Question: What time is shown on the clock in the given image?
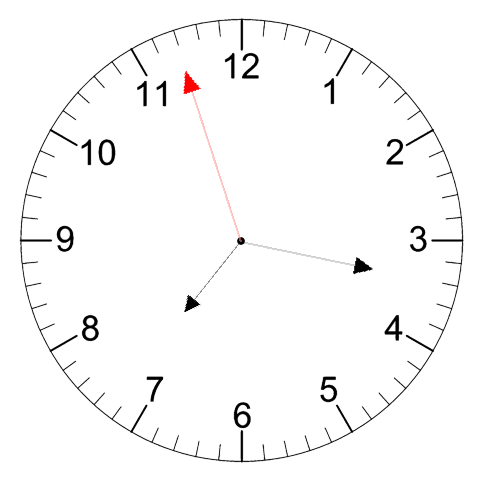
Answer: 07:16:57